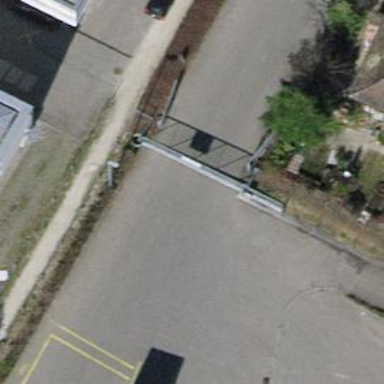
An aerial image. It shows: Gate.